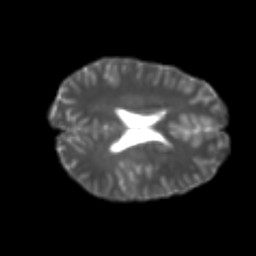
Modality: T2w
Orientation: axial
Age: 20
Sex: male
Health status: healthy
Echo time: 0.074 s